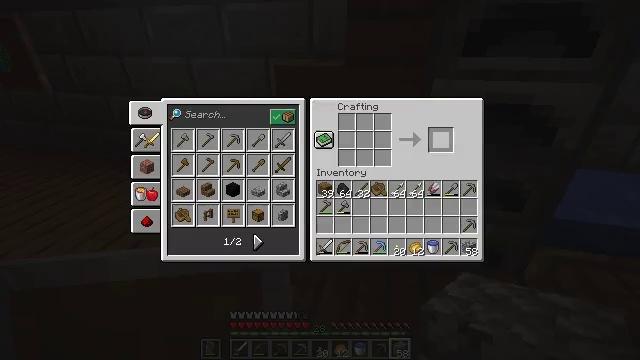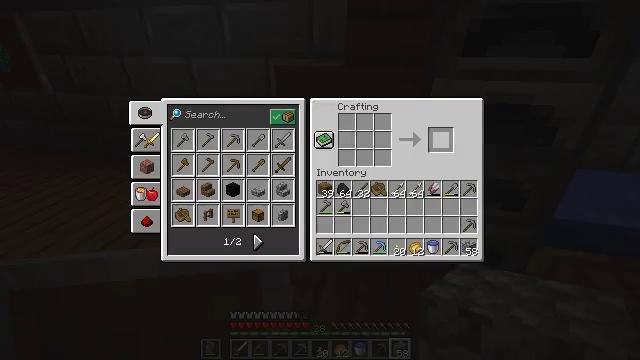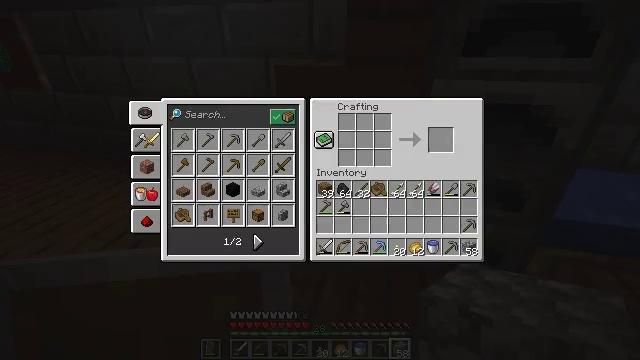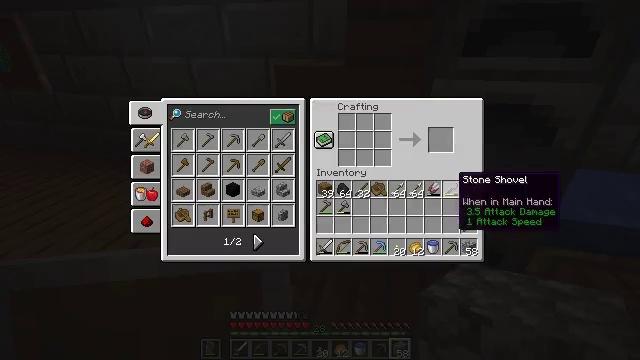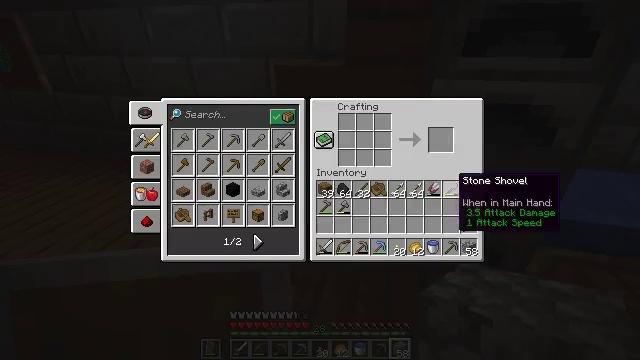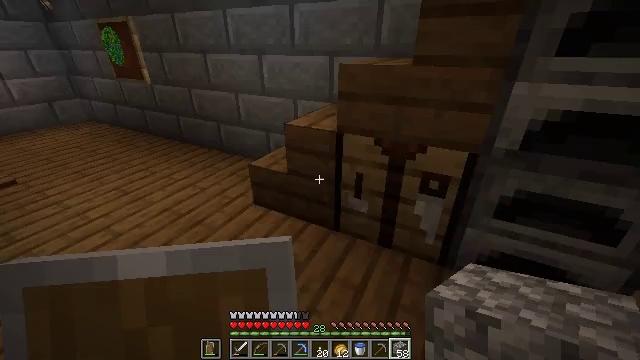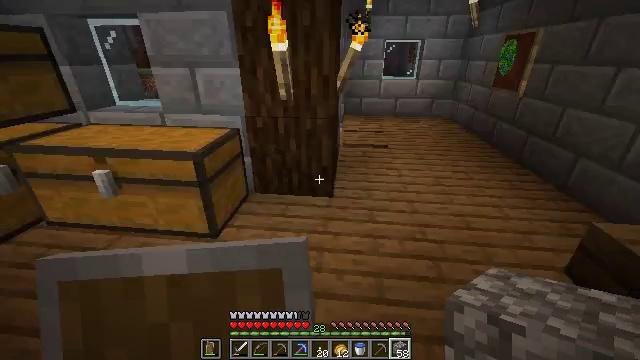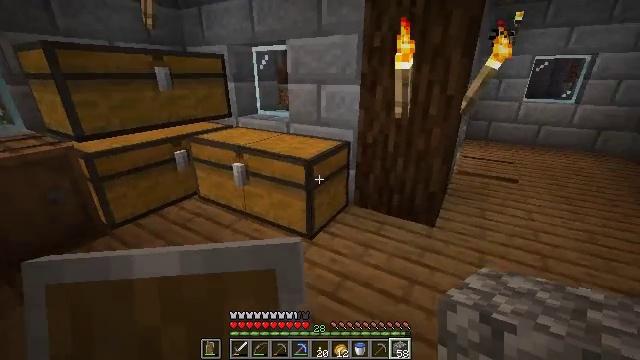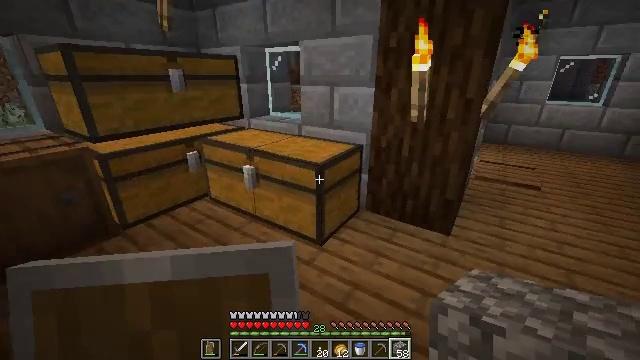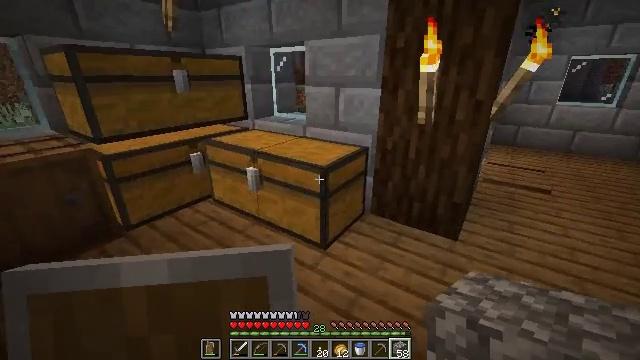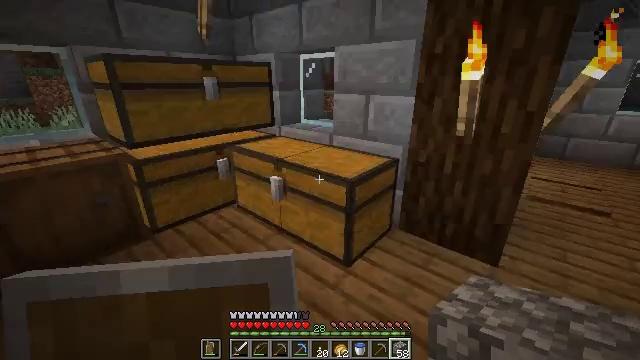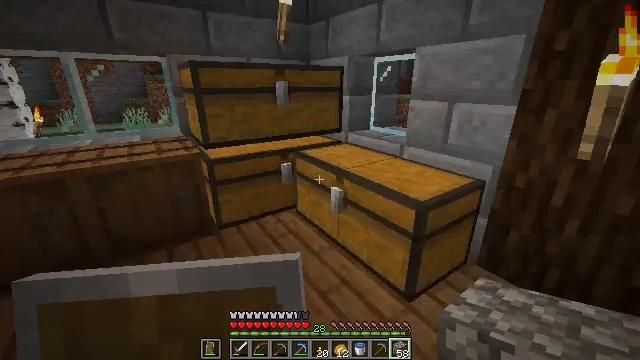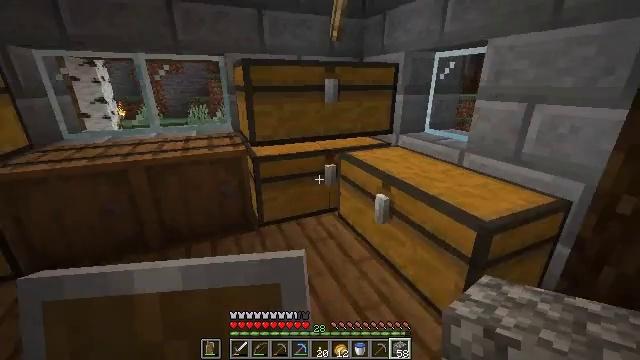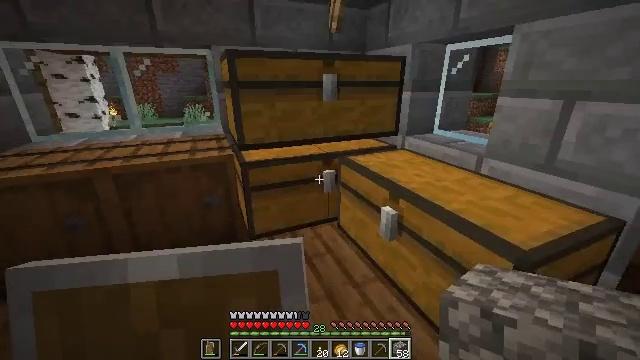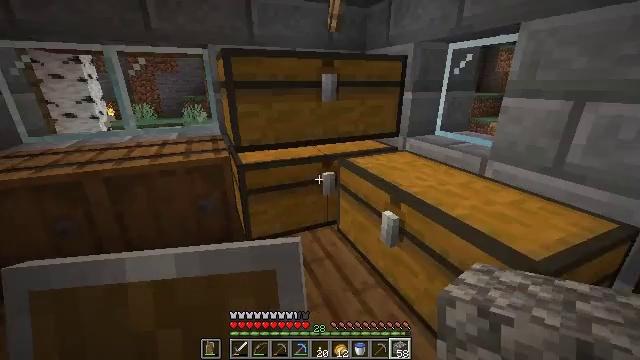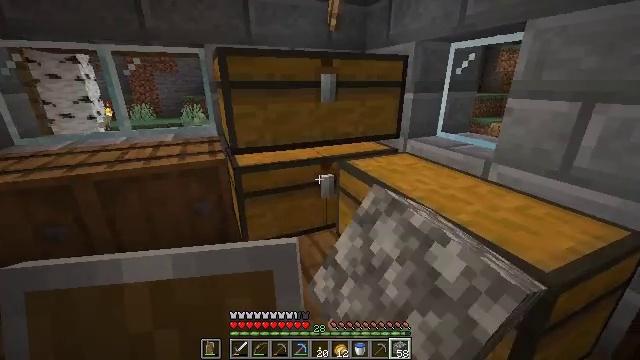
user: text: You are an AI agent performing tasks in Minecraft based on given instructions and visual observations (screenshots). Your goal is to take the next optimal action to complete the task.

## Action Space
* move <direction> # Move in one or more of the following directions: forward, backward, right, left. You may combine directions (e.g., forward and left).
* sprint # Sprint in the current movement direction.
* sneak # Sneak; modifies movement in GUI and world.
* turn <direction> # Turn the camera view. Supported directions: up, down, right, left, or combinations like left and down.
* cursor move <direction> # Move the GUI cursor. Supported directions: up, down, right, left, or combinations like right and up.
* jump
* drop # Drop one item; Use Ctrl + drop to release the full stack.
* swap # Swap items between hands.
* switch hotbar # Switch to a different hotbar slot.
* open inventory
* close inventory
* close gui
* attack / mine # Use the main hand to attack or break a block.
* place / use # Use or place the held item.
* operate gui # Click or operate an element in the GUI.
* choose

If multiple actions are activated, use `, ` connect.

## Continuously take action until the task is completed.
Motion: motion action
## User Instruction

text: Collect wheat crops.
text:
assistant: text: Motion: open gui
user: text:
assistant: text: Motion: cursor move right and down
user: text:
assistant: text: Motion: cursor move down
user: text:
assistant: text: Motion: no_op
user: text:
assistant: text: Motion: cursor move left
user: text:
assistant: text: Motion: turn left and up, close gui
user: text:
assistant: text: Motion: turn left and up
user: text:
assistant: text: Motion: move forward, turn left
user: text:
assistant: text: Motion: move forward, turn left
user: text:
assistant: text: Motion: move forward, turn left and up
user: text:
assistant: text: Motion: move forward, turn left
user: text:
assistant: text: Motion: move forward, turn left
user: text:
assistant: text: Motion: move forward
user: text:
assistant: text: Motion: use / place
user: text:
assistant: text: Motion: use / place
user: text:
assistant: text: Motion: no_op
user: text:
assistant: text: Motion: no_op
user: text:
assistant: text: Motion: no_op
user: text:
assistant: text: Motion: open gui
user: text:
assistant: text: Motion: sneak, cursor move right and down
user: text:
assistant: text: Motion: sneak, cursor move right and down
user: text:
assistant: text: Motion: sneak, cursor move right and down
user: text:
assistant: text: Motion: sneak, cursor move down
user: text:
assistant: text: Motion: sneak, cursor move down
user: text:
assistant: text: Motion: sneak
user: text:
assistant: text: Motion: sneak, cursor move up
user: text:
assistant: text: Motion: sneak, operate gui
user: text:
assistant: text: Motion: sneak, operate gui
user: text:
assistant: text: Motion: no_op
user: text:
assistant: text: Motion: no_op